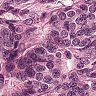
Metastatic tissue present: yes